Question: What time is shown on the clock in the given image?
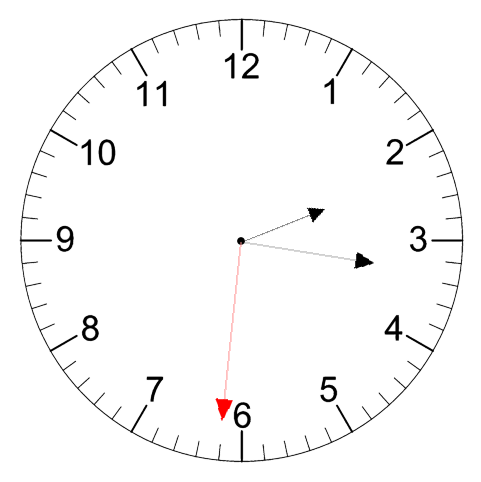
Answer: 02:16:31